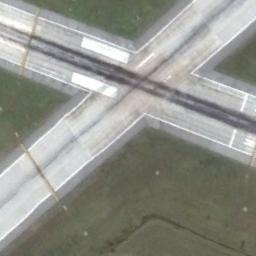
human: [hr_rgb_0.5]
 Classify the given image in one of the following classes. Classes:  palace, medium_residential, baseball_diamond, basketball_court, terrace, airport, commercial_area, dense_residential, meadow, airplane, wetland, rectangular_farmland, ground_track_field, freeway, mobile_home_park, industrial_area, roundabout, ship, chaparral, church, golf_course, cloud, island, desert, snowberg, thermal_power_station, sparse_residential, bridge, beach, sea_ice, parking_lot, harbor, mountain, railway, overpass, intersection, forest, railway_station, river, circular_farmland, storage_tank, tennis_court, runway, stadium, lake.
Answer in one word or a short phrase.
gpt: runway